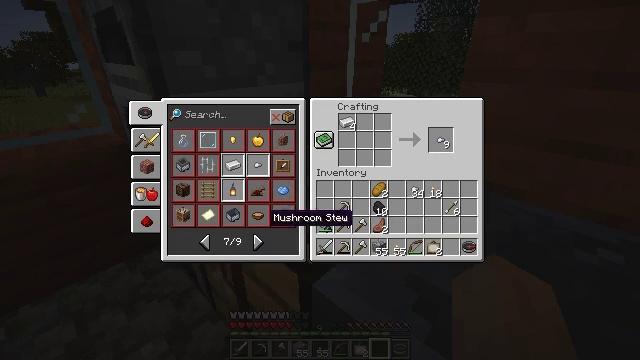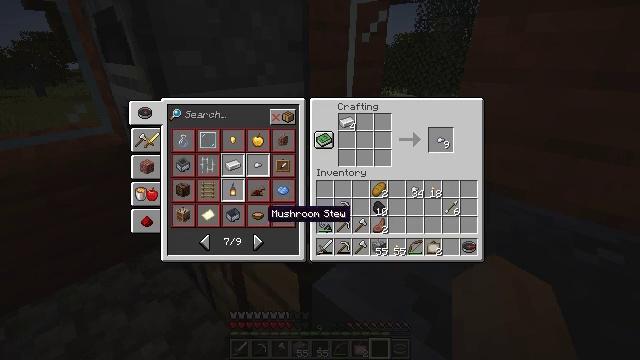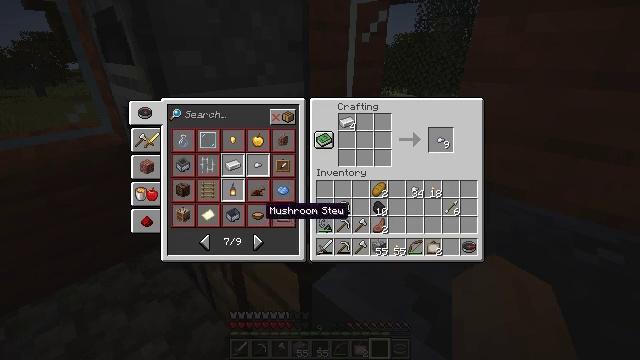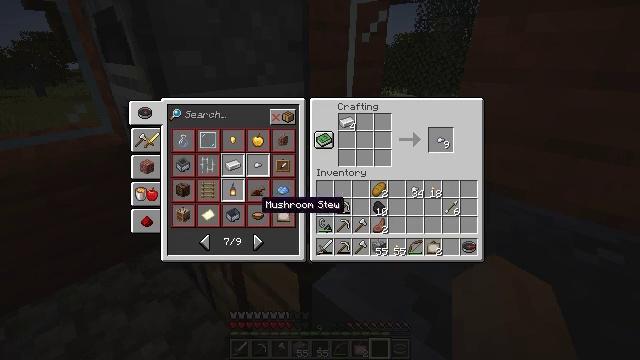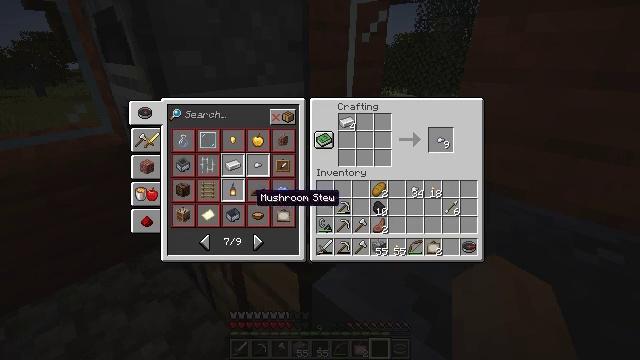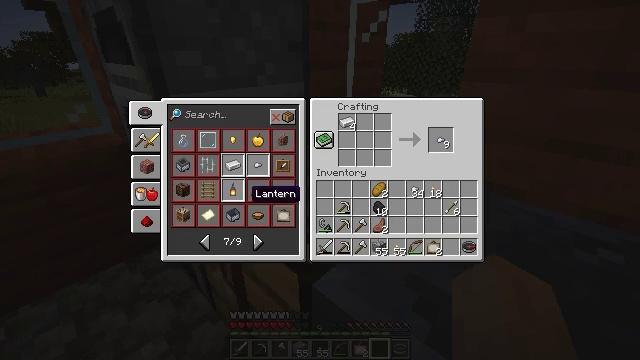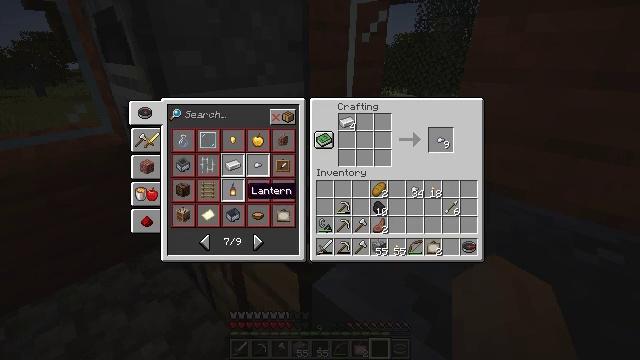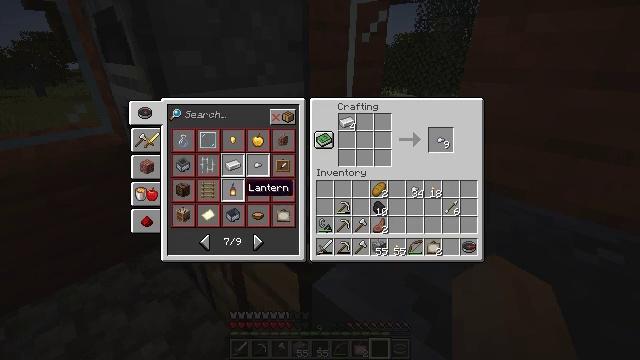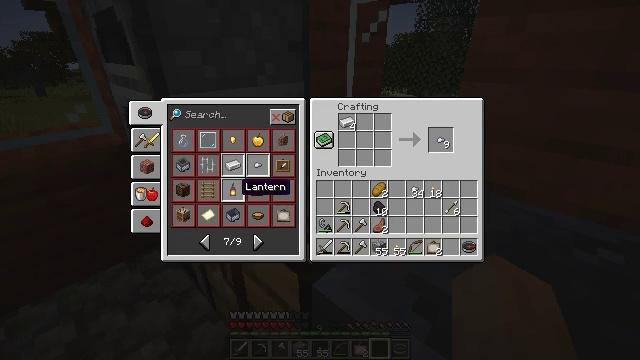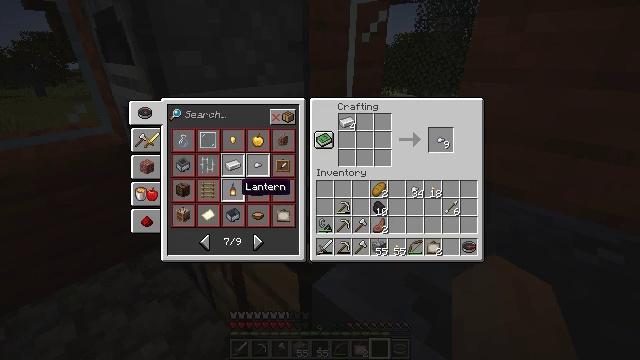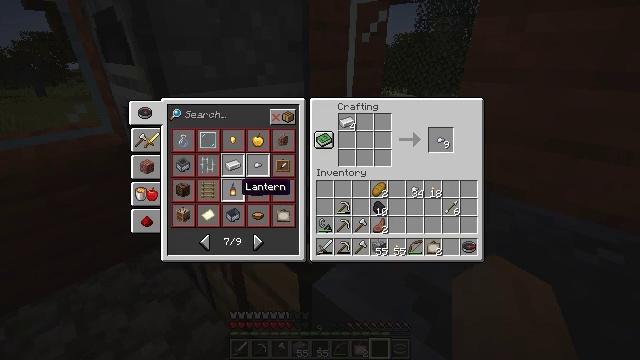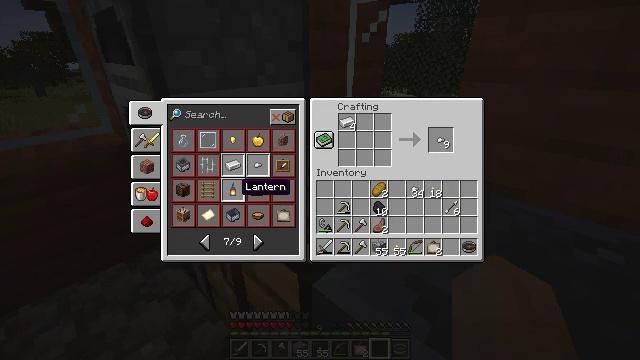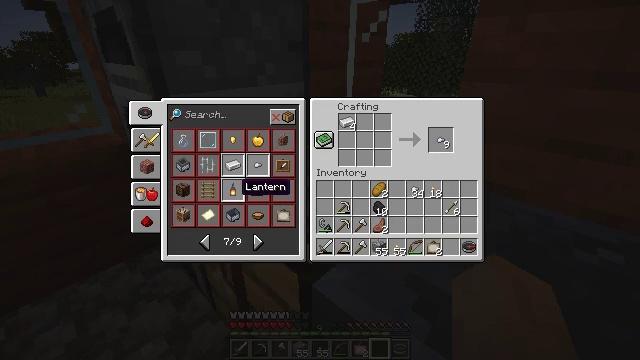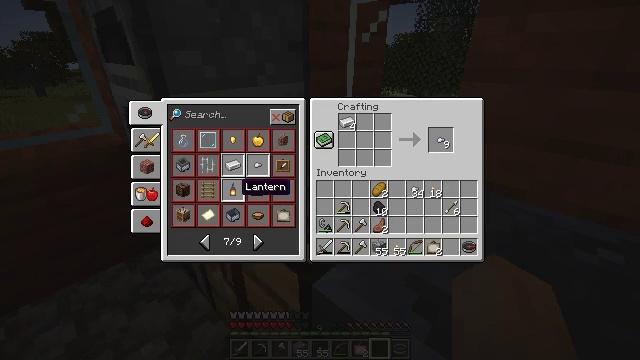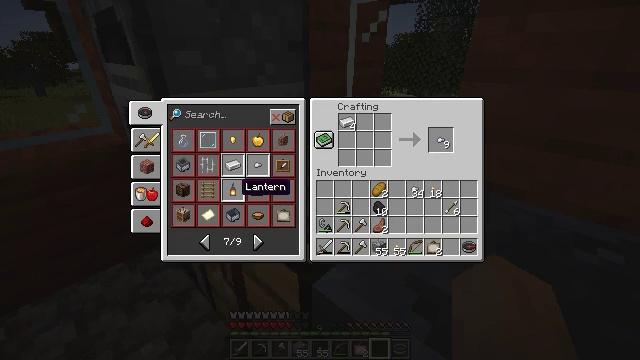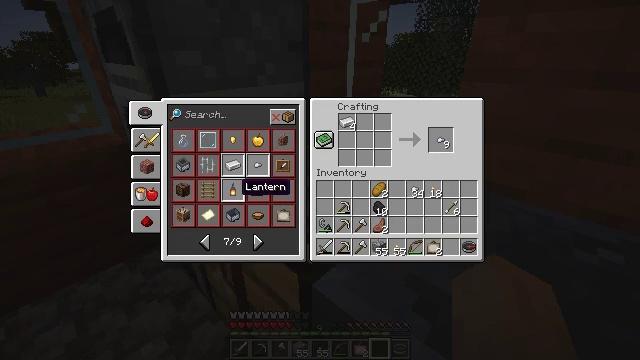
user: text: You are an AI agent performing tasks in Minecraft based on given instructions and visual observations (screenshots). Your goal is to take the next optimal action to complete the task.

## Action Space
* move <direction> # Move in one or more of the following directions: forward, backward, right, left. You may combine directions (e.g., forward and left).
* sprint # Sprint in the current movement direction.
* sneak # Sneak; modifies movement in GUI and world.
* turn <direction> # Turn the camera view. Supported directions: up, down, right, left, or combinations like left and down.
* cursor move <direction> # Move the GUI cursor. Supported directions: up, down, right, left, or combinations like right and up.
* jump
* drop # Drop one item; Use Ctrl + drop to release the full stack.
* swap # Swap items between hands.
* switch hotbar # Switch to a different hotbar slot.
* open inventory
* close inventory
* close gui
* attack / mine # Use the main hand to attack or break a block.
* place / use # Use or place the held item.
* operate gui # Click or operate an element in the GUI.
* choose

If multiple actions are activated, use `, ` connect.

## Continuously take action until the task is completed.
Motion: motion action
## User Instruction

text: Create a lantern at the crafting table.
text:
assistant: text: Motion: no_op
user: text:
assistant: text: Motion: no_op
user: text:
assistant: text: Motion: no_op
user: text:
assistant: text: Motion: turn up
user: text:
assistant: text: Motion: no_op
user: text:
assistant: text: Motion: no_op
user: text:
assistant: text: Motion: no_op
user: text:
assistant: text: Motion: no_op
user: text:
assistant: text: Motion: no_op
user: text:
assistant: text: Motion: no_op
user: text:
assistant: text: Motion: attack / mine
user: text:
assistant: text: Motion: attack / mine
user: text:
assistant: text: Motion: attack / mine
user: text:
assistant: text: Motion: no_op
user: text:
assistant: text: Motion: no_op
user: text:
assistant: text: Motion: attack / mine
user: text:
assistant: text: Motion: attack / mine
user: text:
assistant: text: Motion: attack / mine
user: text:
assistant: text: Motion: no_op
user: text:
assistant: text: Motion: no_op
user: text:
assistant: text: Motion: no_op
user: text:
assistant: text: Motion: no_op
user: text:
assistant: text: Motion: no_op
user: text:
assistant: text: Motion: no_op
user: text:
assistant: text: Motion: no_op
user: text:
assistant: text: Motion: turn right
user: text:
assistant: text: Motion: turn right
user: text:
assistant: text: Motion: turn right
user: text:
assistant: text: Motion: no_op
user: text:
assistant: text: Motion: turn right